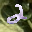
Label: 2